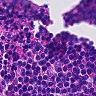
Metastatic tissue present: no